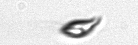
Label: Cryptophyta